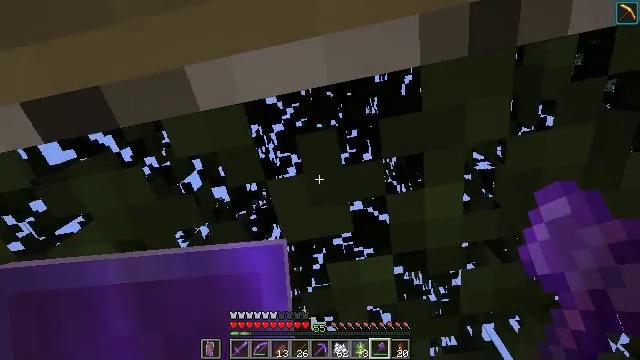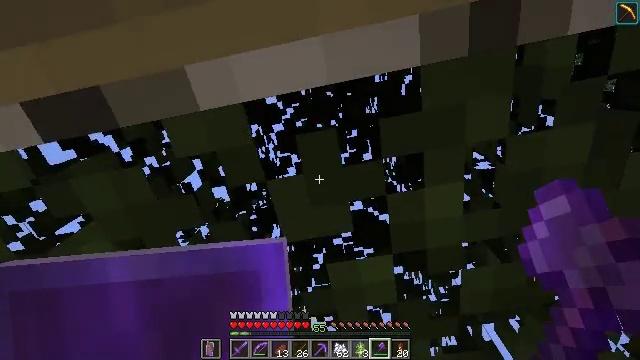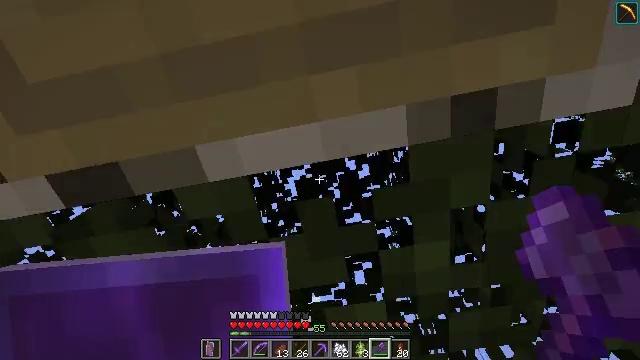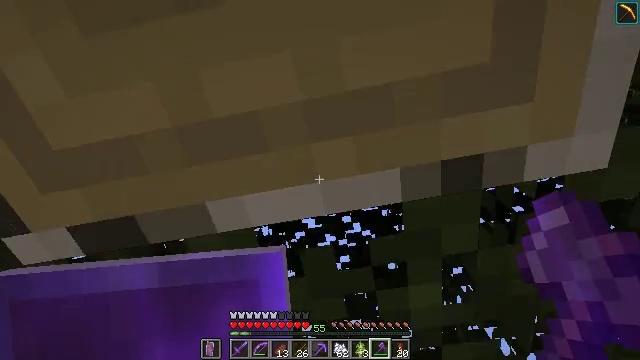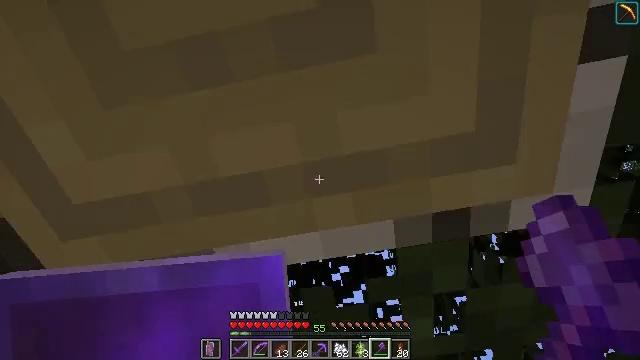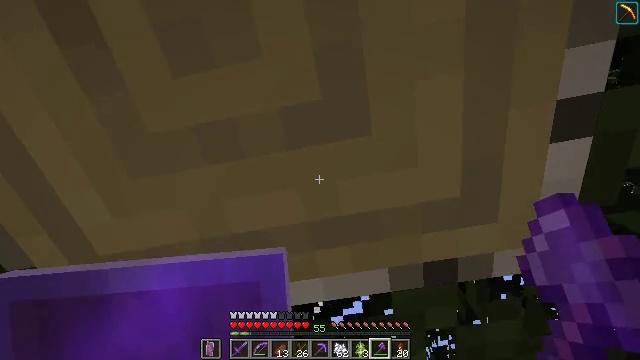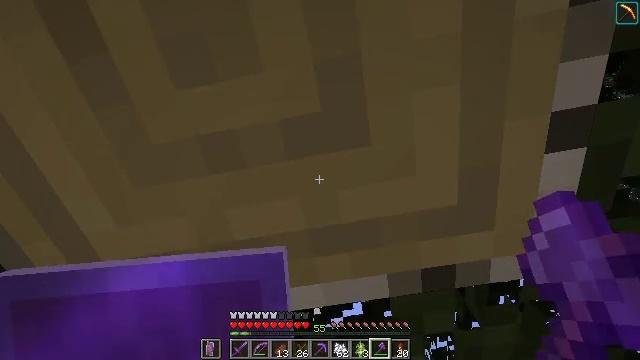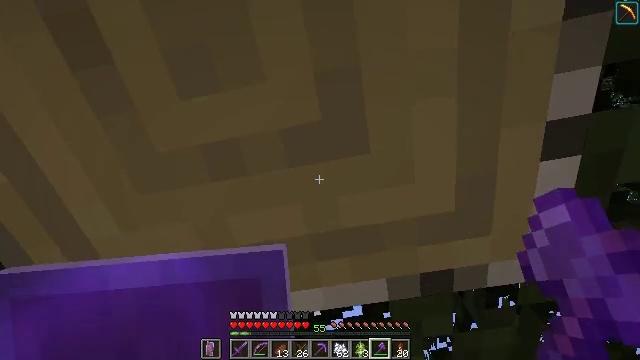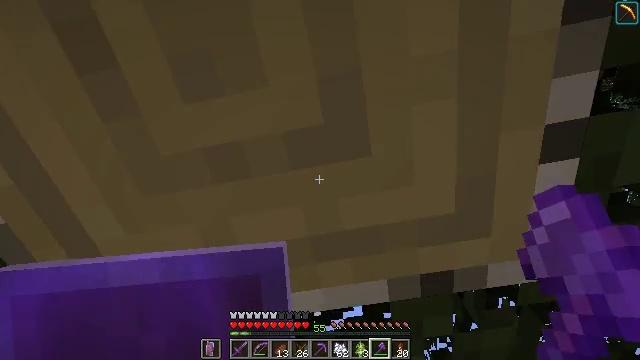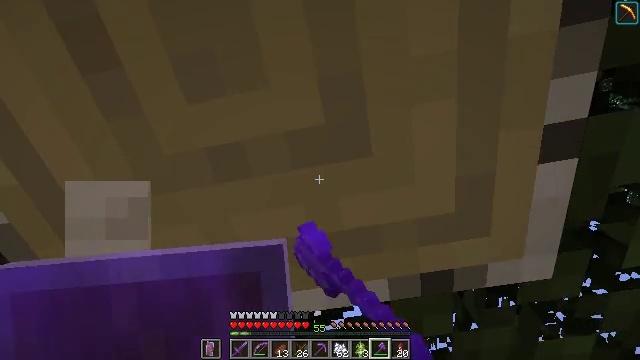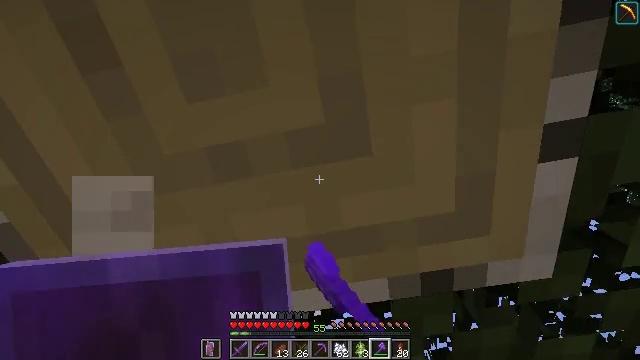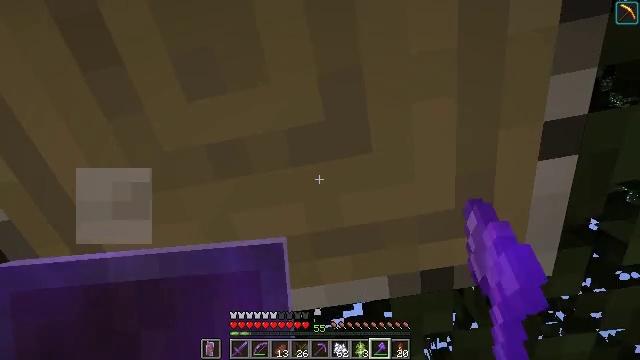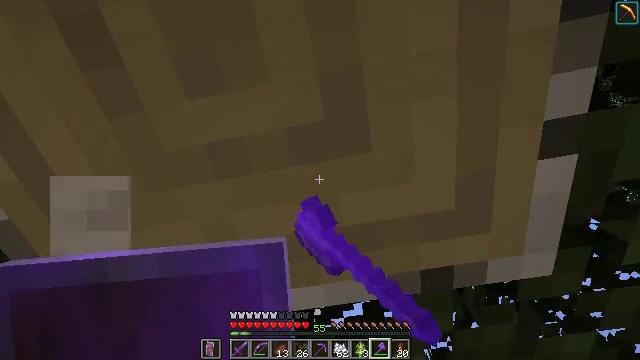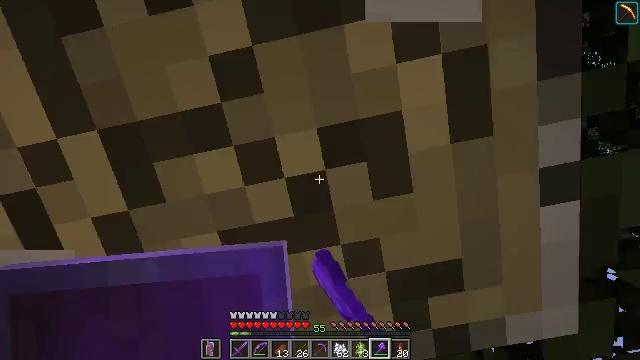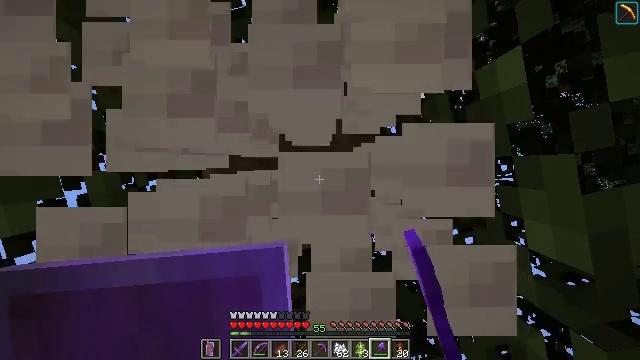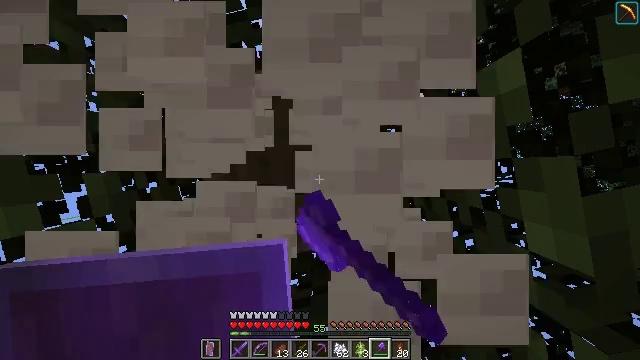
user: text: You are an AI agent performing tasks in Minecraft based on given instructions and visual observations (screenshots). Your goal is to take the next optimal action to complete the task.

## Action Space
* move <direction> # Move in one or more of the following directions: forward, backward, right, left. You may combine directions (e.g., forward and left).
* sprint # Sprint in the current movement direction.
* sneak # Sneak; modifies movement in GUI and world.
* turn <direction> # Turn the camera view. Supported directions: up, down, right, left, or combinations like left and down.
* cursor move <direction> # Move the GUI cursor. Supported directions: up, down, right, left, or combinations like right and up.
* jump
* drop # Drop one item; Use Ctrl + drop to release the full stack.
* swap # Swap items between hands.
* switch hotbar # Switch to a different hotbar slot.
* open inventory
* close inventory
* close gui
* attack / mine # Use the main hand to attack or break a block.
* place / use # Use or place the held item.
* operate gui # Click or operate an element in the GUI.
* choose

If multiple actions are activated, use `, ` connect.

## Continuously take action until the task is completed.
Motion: motion action
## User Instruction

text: Chop down the birch log.
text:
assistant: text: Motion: no_op
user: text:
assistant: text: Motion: move back
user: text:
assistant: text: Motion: move back
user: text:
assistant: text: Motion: no_op
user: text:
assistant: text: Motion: no_op
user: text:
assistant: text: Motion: no_op
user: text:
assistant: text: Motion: no_op
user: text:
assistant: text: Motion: attack / mine
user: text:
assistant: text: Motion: attack / mine
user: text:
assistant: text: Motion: attack / mine
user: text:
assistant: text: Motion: attack / mine
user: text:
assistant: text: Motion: attack / mine
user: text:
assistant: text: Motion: turn up, attack / mine
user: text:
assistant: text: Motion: turn up, attack / mine
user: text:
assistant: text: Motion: attack / mine
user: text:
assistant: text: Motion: attack / mine
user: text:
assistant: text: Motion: attack / mine
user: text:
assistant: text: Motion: attack / mine
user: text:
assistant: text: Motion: attack / mine
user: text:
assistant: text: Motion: attack / mine
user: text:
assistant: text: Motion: attack / mine
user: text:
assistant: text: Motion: attack / mine
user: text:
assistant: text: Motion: attack / mine
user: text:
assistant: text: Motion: attack / mine
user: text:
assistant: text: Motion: attack / mine
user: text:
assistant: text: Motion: no_op
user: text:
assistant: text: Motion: no_op
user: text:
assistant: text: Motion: no_op
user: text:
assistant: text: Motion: no_op
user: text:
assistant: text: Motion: no_op